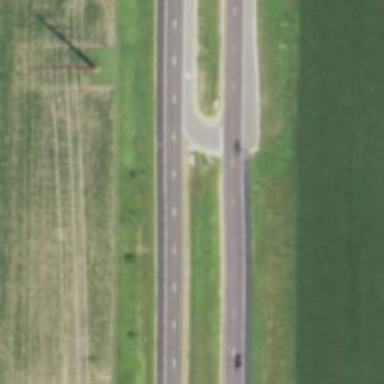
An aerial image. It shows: Expressway with asphalt surface classified as trunk highway.